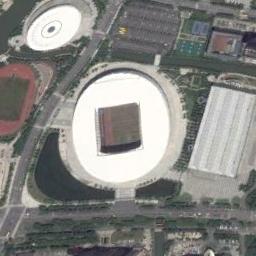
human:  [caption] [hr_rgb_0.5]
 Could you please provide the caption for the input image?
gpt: The stadium looks like an oval and is surrounded by a blue roof .

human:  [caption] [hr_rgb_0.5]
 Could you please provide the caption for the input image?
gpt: There are many buildings beside the stadium .

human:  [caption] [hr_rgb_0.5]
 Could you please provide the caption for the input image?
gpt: The circular stadium is surrounded by lawns and roads, Next to the building .

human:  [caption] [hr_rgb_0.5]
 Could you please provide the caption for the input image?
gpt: The stadium is on the grass next to some buildings and trees .

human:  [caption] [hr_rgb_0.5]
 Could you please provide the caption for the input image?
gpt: There are some buildings near the stadium with a white roof .